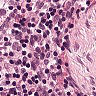
Metastatic tissue present: no